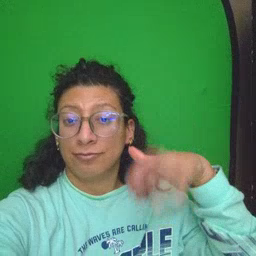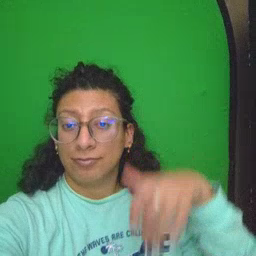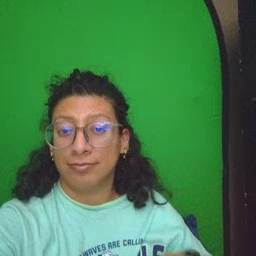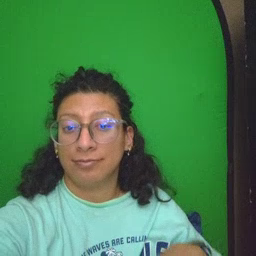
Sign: rain